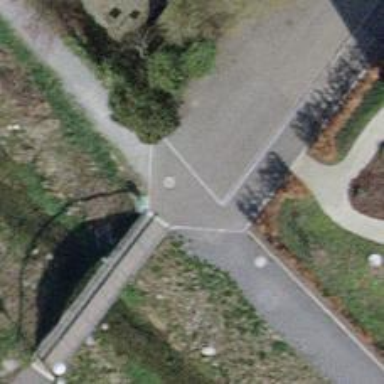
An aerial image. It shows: Footway bridge.